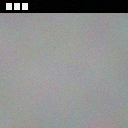
Screen state: on